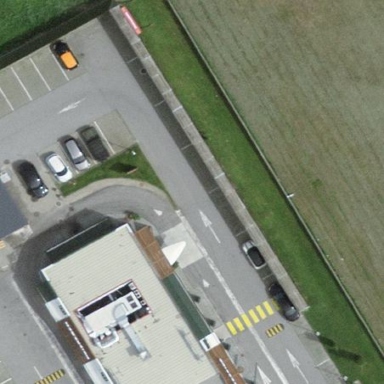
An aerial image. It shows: Fast food restaurant building.